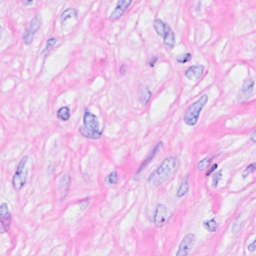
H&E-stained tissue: Breast